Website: lowes
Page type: newsletter-management
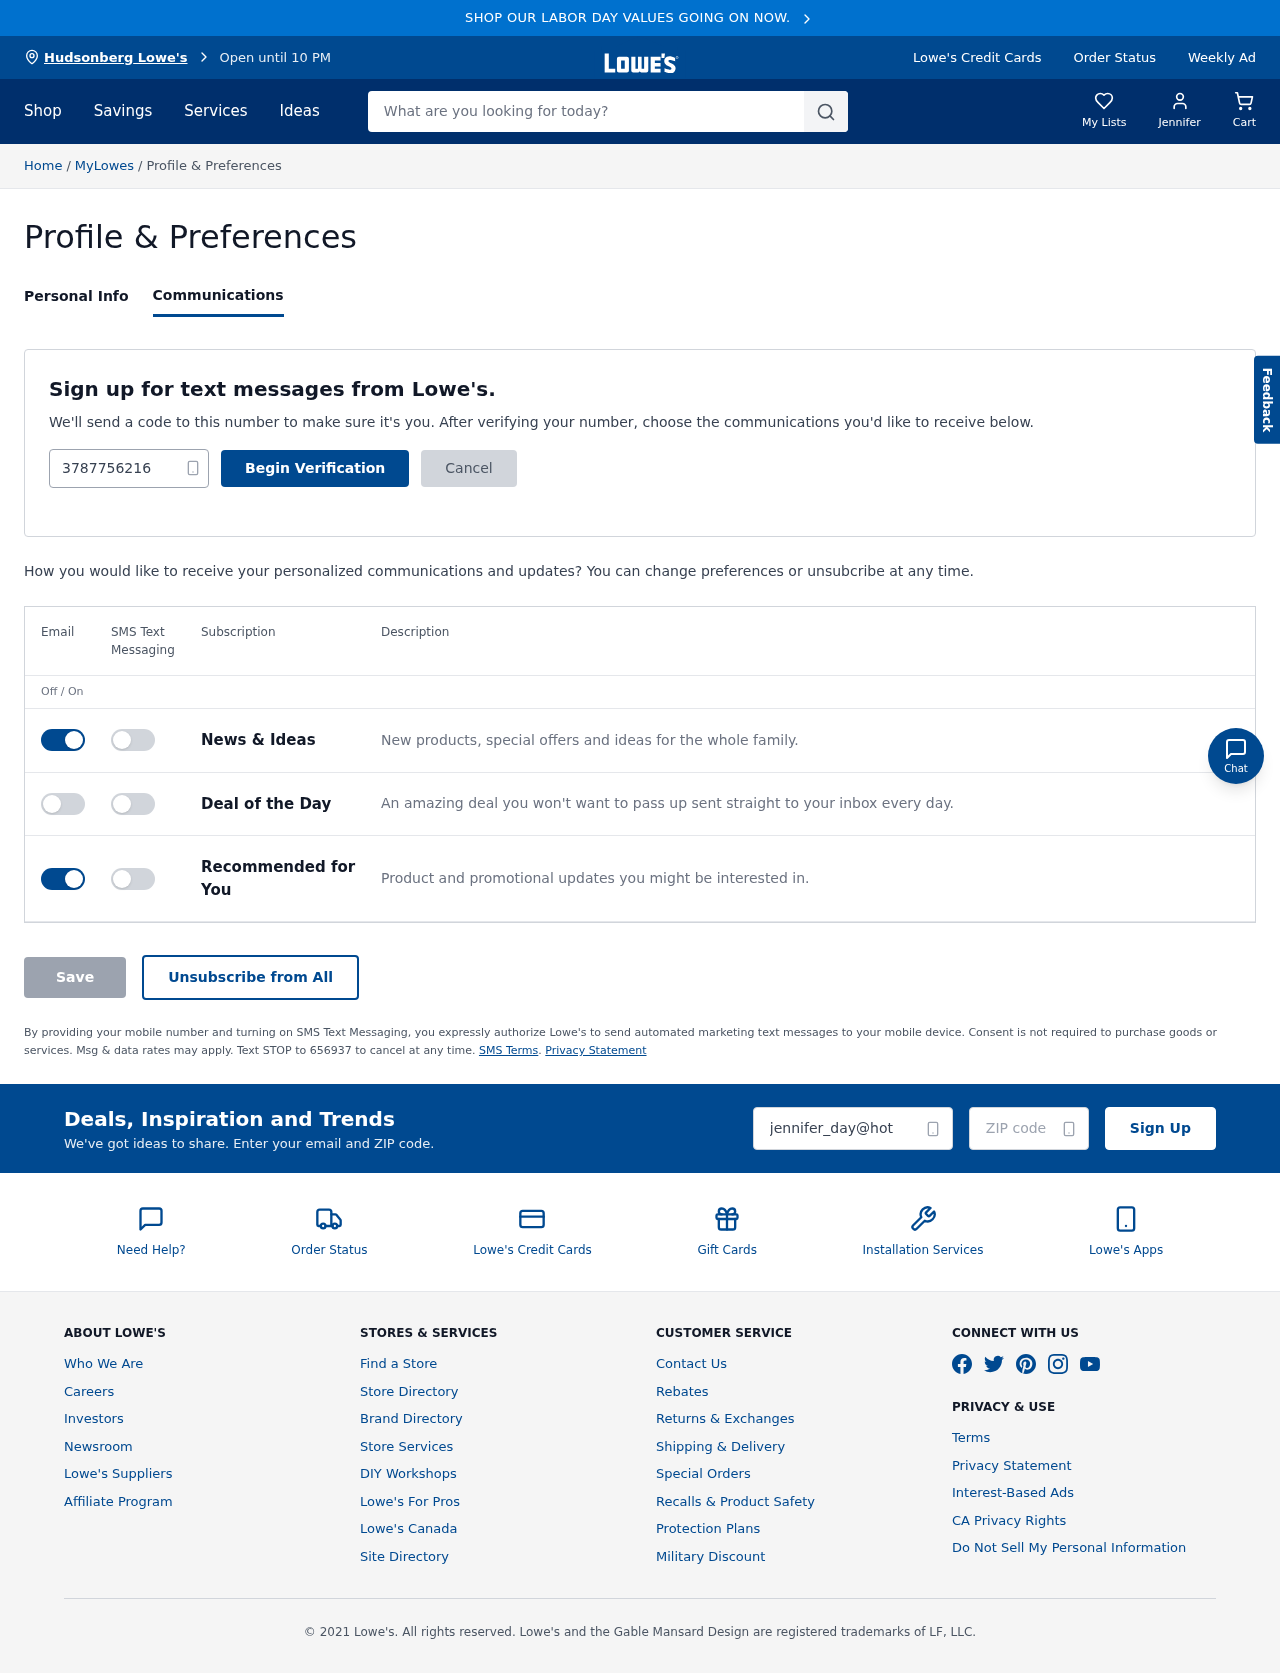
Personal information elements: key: PII_CITY
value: Hudsonberg Lowe's
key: PII_EMAIL
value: jennifer_day@hotmail.com
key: PII_FIRSTNAME
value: Jennifer
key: PII_PHONE
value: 3787756216
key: PII_POSTCODE
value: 14767
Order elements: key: ORDER_NUM_ITEMS
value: Cart
Search elements: key: HEADER_SEARCH
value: What are you looking for today?